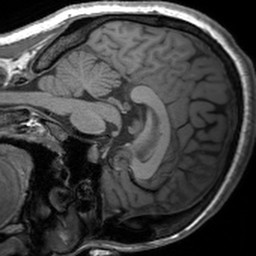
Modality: T1w
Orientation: sagittal
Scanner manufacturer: siemens
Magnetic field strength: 3 T
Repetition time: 1.54 s
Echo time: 0.00234 s